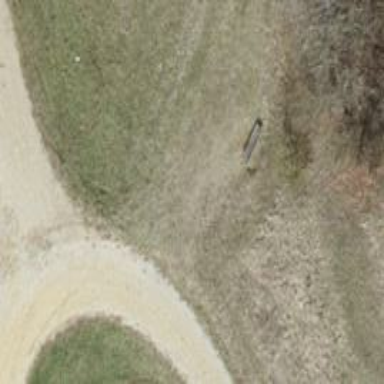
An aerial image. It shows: Bench.